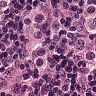
Metastatic tissue present: yes